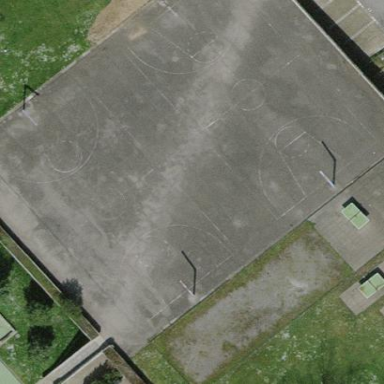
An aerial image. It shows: Basketball court on leisure land pitch.